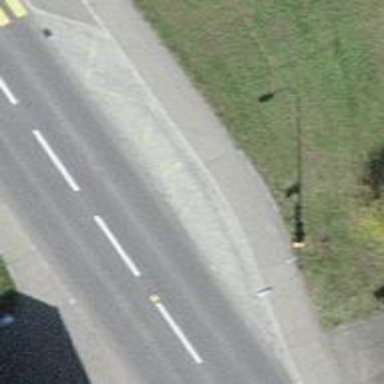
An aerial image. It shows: Bus stop with platform for public transport.